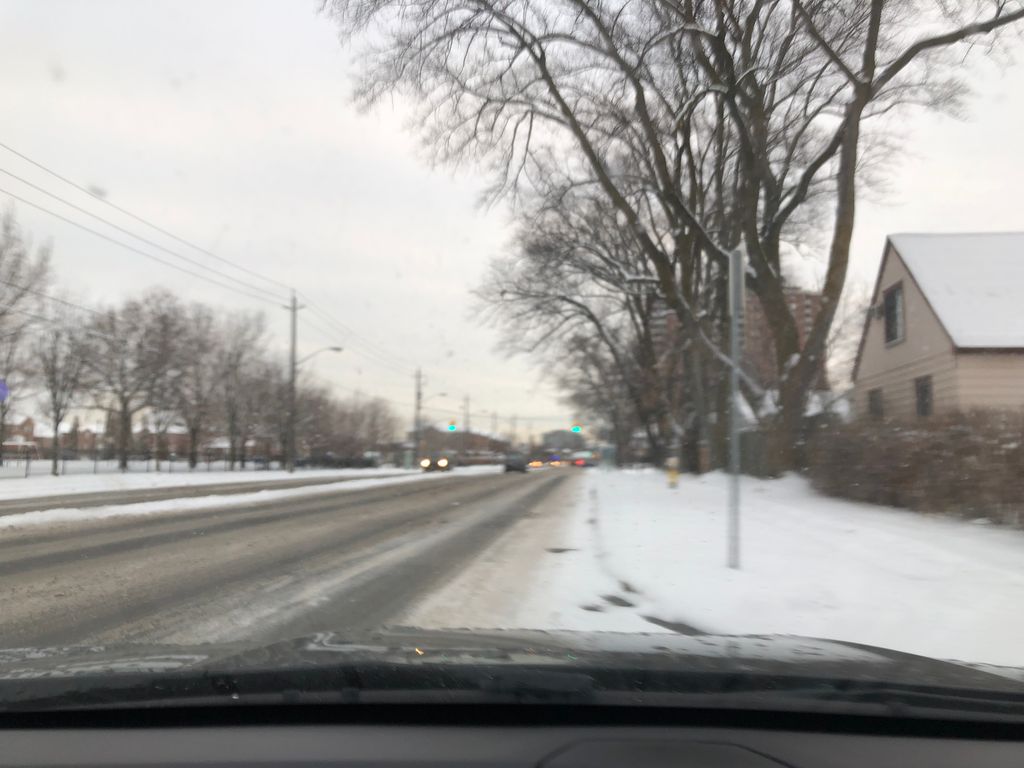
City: toronto